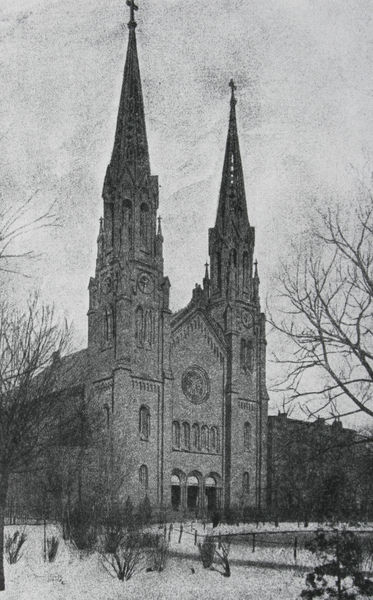
Titel: Aussenansicht
Künstler: Charles Blesch
Standort: New York
Institution: St. George's Episcopal Church
Schlagwörter: baum, himmel, weiß, wolken, bäume, kirchturm, see, äste, fenster, grau, schwarz, tür, zeichnung, dach, gebäude, park, rose, schnee, weg, zaun, architektur, bild, büsche, kirche, rauch, sträucher, front, gotik, schräg, turm, schiff, ansicht, fassade, perspektive, zwei, giebel, kahl, winter, platz, symmetrie, uhr, geländer, foto, fotografie, kirchtürme, photographie, bögen, eingang, glockenturm, kreuz, türme, dom, schwarzweiss, seite, arkaden, kathedrale, photo, portal, mittelschiff, kreuze, gotisch, rosette, rundbögen, romanik, doppelturm, vorderansicht, fotographie, fesnter, basilika, maßwerk, doppeltürme, vorplatz, gesimse, westfassade, oberlicht, westwerk, neugotik, neoromanik, doppelturmfassade, kreuzblumen, zwillingstürme, kreu, uhrtturm, turmfassade